【题型】填空题　【知识点】平面几何　【难度】easy
已知：如图, 已知直线 $l_1$、$l_2$、$l_3$ 分别交直线 $m$ 于点 $A$、$B$、$C$, 交直线 $n$ 于点 $D$、$E$、$F$, 且 $l_1 // l_2 // l_3$, $AB = 2BC$, $DF = 6$, 那么 $EF = \underline{\quad }$。

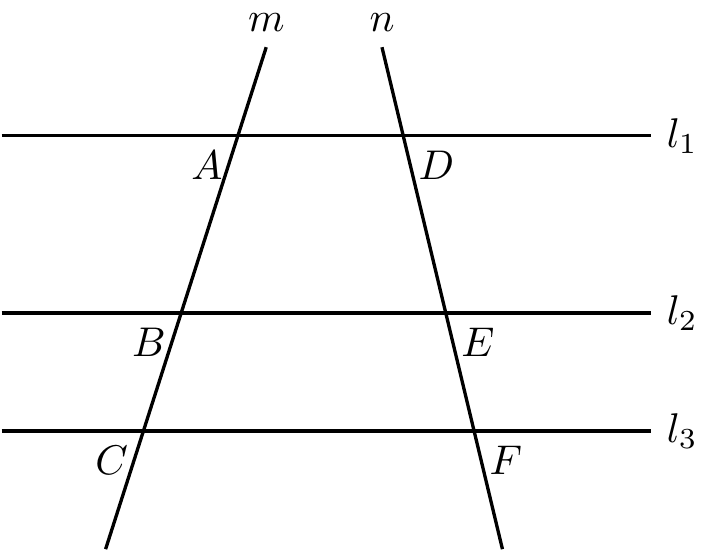
【解答】
解：$\because$ $l_1 // l_2 // l_3$, $AB = 2BC$,

$\therefore$ $\frac{AB}{BC} = \frac{DE}{EF} = 2$,

$\therefore$ $DE = DF - EF = 6 - EF$,

$\therefore$ $\frac{6 - EF}{EF} = 2$,

解得 $EF = 2$。

故答案为：$2$。